Question: I am learning ios/ xcode and at a roadblock.
I have a tabbarcontroller+navigation based design. I need to present a login screen if user is not logged in. Here is the basic heirarchy. The login page needs a navigationBar (as the tutorial I followed puts a "Go" button on the bar.
'''
LoginController: (LTController.h,.m)
Main View:TabBarController>
NavigationController>View1>View1a
NavigationController>View2
'''

I read lot of posts here on modal view, delegate method, etc. Most of them are code snippets which unfortunately are a bit over the head for my beginner level.
Would appreciate a simple explanation as to how to achieve this. Espacially a note on which files needs changes would be great.
thanks
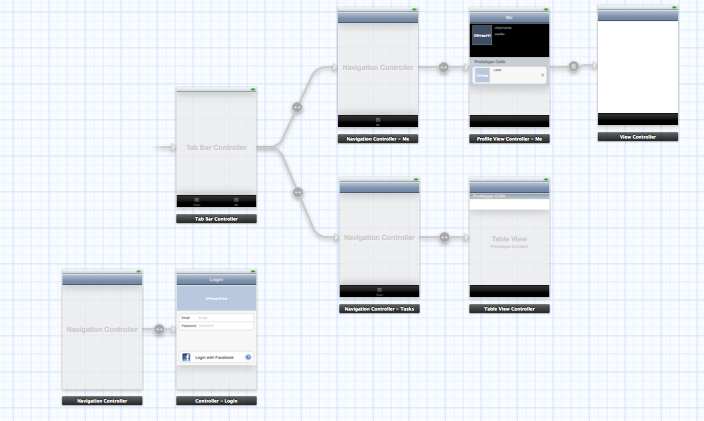
Answer: Here is scenario . Its so simple . I just hope that it will be useful.

For the UITableBarController give a name for identity to
Then in your ViewController class file You have the authentication credentials right >.? Do some stuff over there for authentication . then follow this code . It works fine
'''
- (IBAction)Login:(id)sender {
if(authenticated) // authenticated---> BOOL Value assign True only if Login Success
{
UIStoryboard *storyboard = [UIStoryboard storyboardWithName:@"MainStoryboard" bundle:nil];
UITabBarController *obj=[storyboard instantiateViewControllerWithIdentifier:@"tab"];
self.navigationController.navigationBarHidden=YES;
[self.navigationController pushViewController:obj animated:YES];
}
'''